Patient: sex M, age 77
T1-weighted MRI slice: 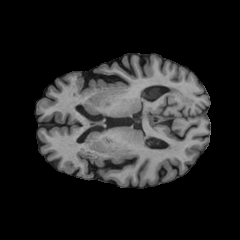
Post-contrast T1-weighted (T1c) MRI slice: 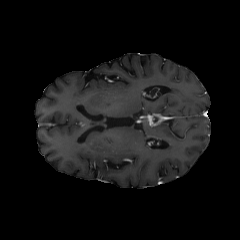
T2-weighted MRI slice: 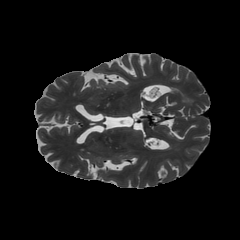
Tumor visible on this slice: no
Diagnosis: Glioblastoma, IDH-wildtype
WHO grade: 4